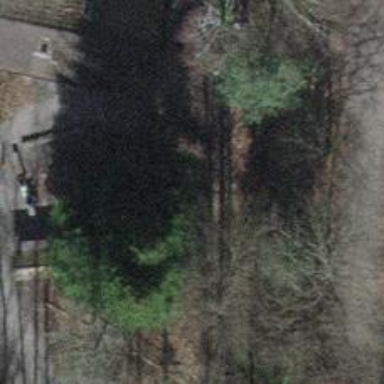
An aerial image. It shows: Picnic table located in leisure land area.